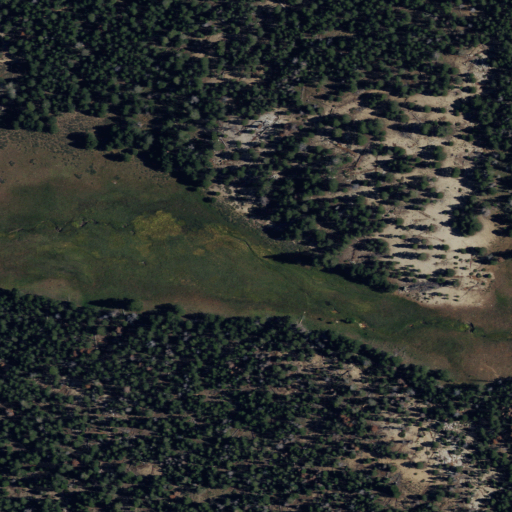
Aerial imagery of plain(s) in California named Smith Meadows containing evergreen forest, shrub, herbaceous wetlands, and woody wetlands